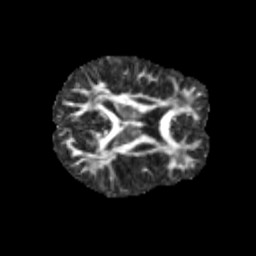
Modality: FA
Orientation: axial
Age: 9
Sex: male
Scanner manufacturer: siemens
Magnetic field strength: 3 T
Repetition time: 3.8 s
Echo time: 0.07 s